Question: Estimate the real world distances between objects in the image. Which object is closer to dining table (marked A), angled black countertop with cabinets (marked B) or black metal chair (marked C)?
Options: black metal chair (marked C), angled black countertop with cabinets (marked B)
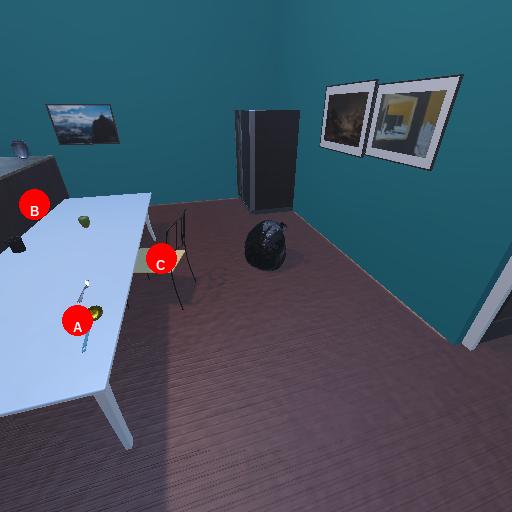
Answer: black metal chair (marked C)